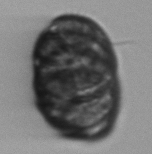
Label: Margalefidinium